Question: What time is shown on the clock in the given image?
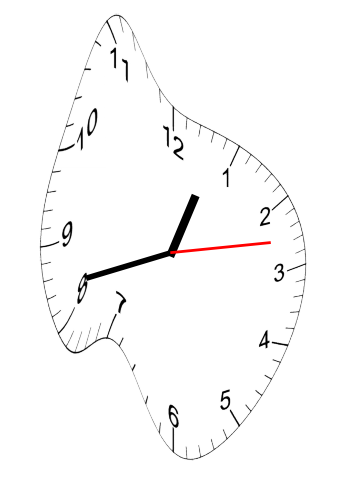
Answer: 12:42:13